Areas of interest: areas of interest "Duoluokou Grand Market, Zone 26"
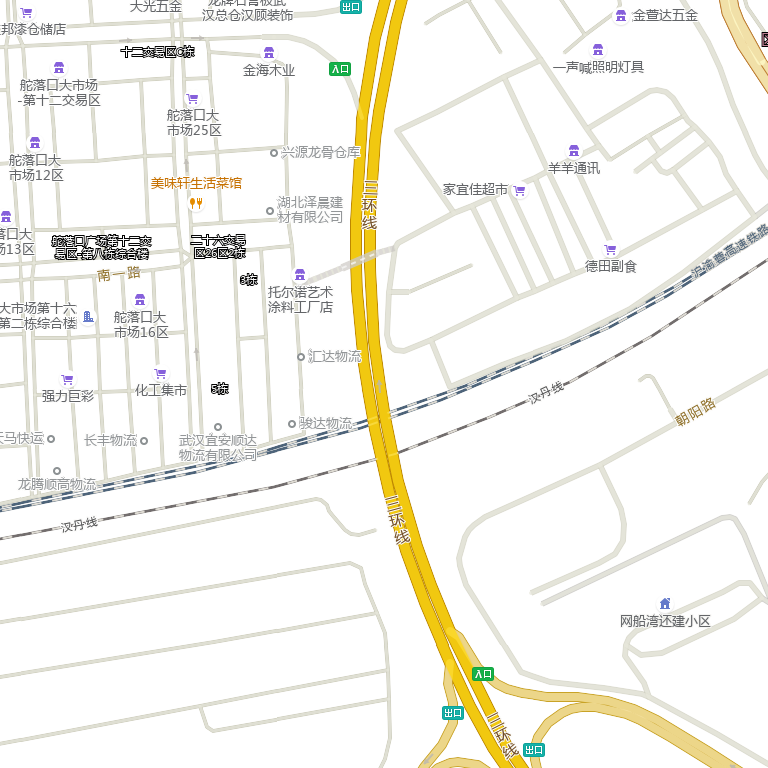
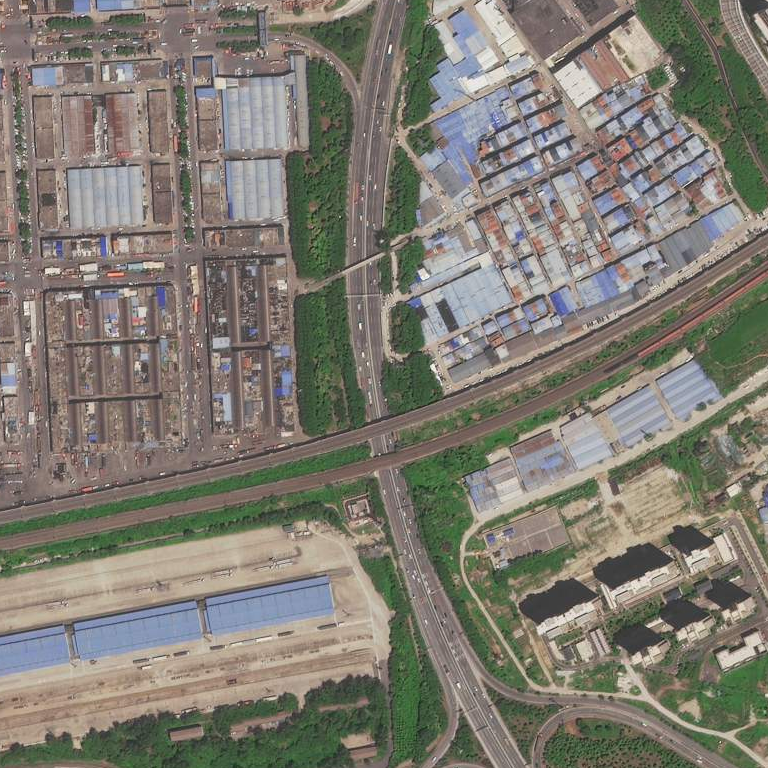